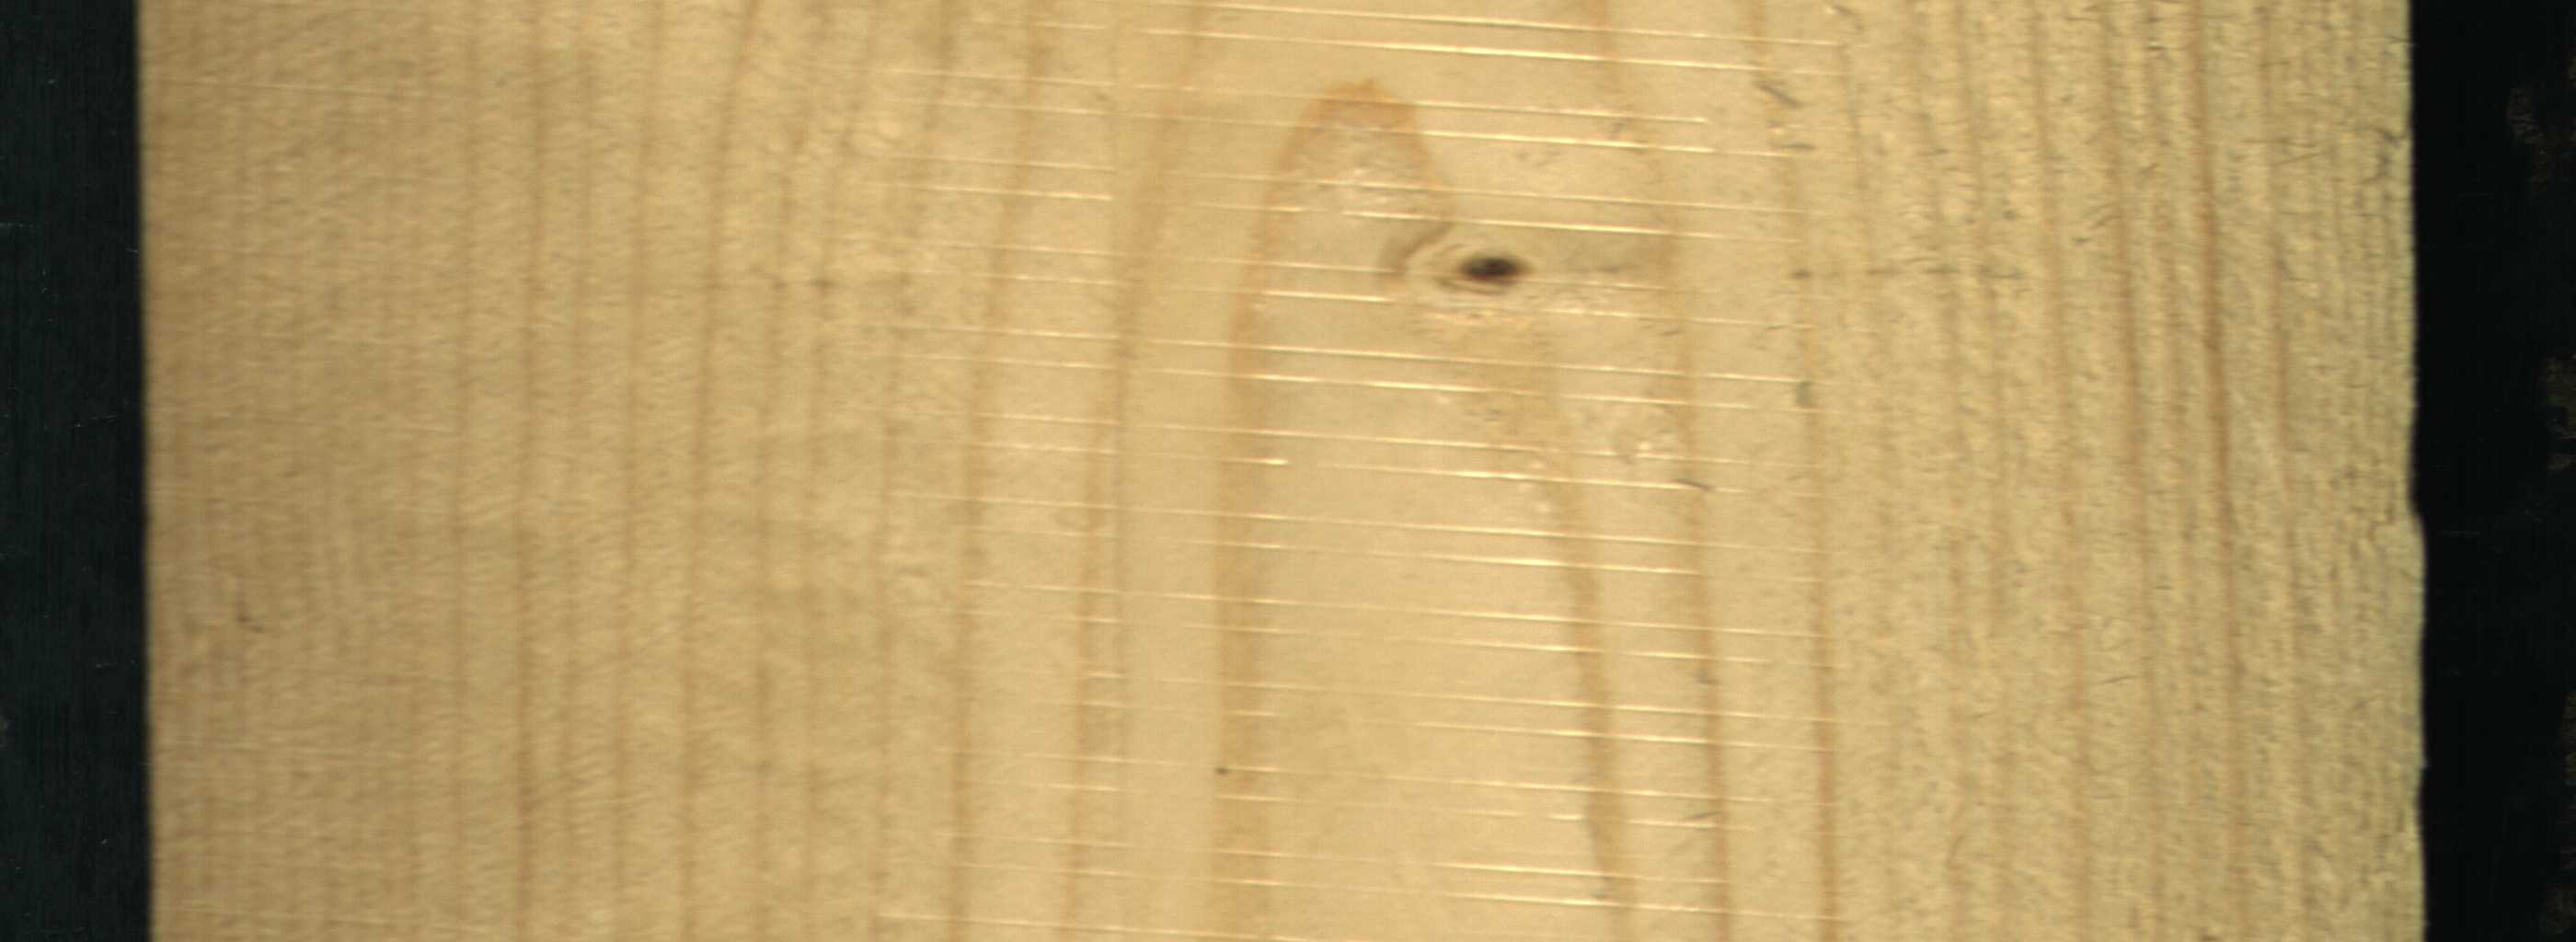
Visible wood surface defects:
Live_Knot